Question: i'm trying to render a sphere with opengl (3.0). the algorithm below computes the vertices and the according indices. all in all it works quite well, however, there seem to be a glitch in the matrix, cause i get an ugly cone inside the sphere.

'''
vertices.resize(rings * segments * 3);
colors.resize(rings * segments * 3);
indices.resize(6 * rings * segments);
auto v = vertices.begin();
auto c = colors.begin();
auto i = indices.begin();
auto dTheta = M_PI / (f32)rings;
auto dPhi = 2 * M_PI / (f32)segments;
for ( u32 ring = 0; ring < rings; ++ring ) {
auto r0 = radius * sinf(ring * dTheta);
auto y0 = radius * cosf(ring * dTheta);
for ( u32 segment = 0; segment < segments; ++segment ) {
auto x0 = r0 * sinf(segment * dPhi);
auto z0 = r0 * cosf(segment * dPhi);
*v++ = x0; *c++ = color.r;
*v++ = y0; *c++ = color.g;
*v++ = z0; *c++ = color.b;
if (ring < rings) {
*i++ = ( (ring ) * segments ) + segment;
*i++ = ( (ring+1) * segments ) + segment;
*i++ = ( (ring+1) * segments ) + segment + 1;
*i++ = ( (ring+1) * segments ) + segment + 1;
*i++ = ( (ring ) * segments ) + segment + 1;
*i++ = ( (ring ) * segments ) + segment;
}
}
}
'''
any idea what i'm missing?
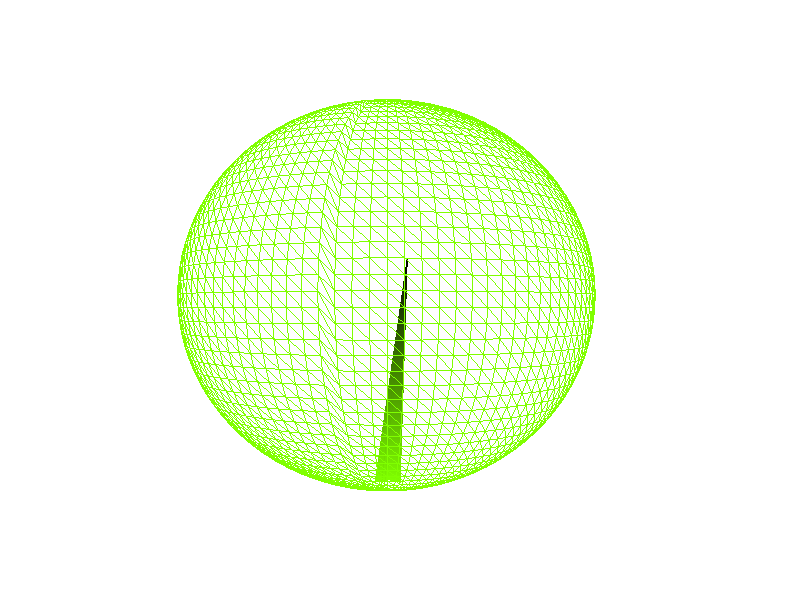
Answer: '''
*i++ = ( (ring+1) * segments ) + segment + 1;
*i++ = ( (ring+1) * segments ) + segment + 1;
*i++ = ( (ring ) * segments ) + segment + 1;
'''
What index do you compute if 'segment' is equal to 'segments - 1'? Yes, you get an index from the segment.
And if there no next segment? Then you get an index outside of your list of points.
Your segment increment needs to wrap around to 0:
'''
*i++ = ( (ring+1) * segments ) + (segment + 1) % segments;
*i++ = ( (ring+1) * segments ) + (segment + 1) % segments;
*i++ = ( (ring ) * segments ) + (segment + 1) % segments;
'''
Also, consider what happens if 'ring' is equal to 'rings - 1'. Same problem, but you need a different solution. Your 'if' statement is wrong. It should be:
'''
if((ring + 1) < rings)
'''